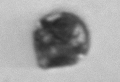
Label: Scrippsiella